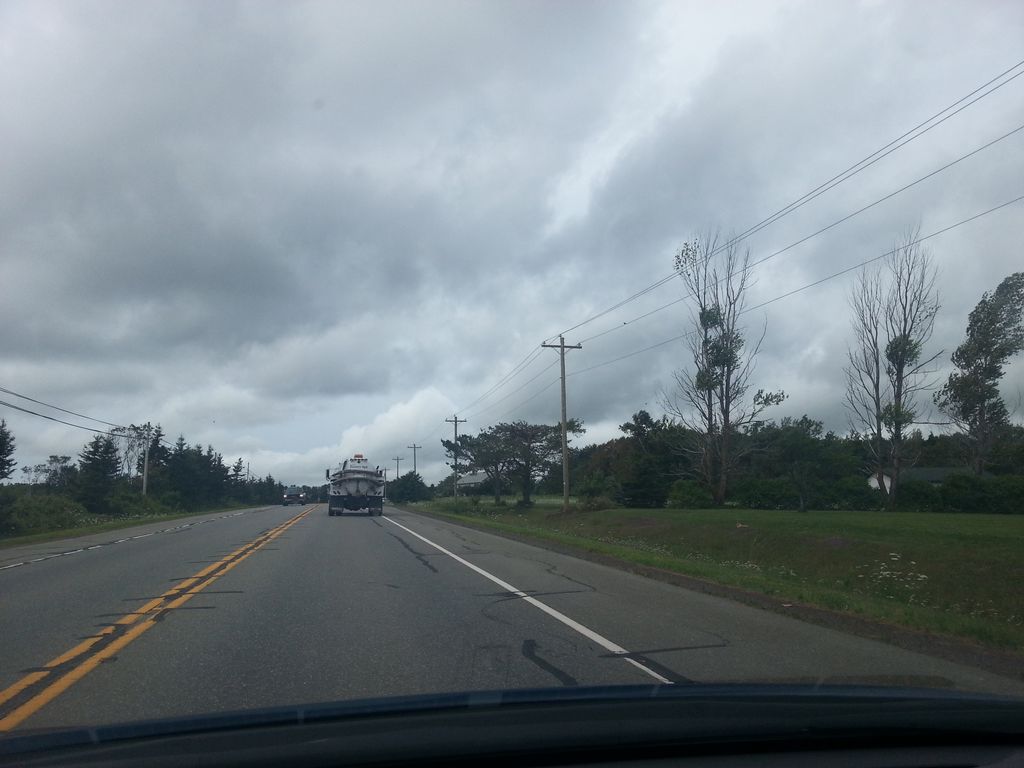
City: charlottetown